Question: Hi I'm trying to delete(or minus, source 1 minus source 2) cells, if the cells contain the same information from two different source.
For example,

Is any functions I can use to get the result?
(I was thinking to use 'IF()' function and 'VLOOKUP()' to show if there is a match, then fiter all the match, delete them. But that won't be reasonable, if some products display more than one times from both sources)
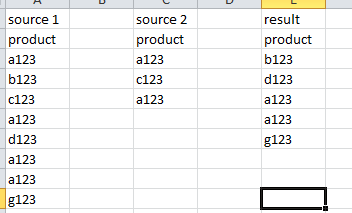
Answer: In your example, put this formula into cell 'E3' :
'''
=IF(COUNTIF($C$3:$C$10,A3)>=COUNTIF($A$3:A3,A3),"",A3)
'''
Then result will be like this:
<URL>
However, if you want to eliminate empty cells, put this formula into cell 'F3':
'''
=IFERROR(INDEX($E$3:$E$17,AGGREGATE(15,6,(ROW($E$3:$E$17)-ROW($E$3)+1)/($E$3:$E$17<>""),ROWS(F$3:F3))),"")
'''
Then final result will be this:
<URL>